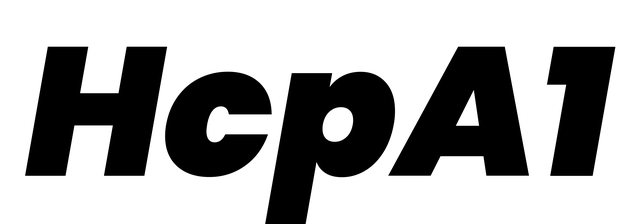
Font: Poppins-BlackItalic